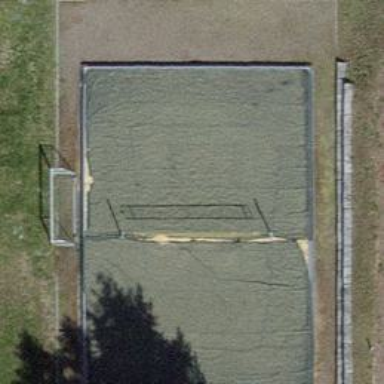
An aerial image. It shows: Tennis court on the leisure land pitch.